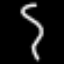
Label: squiggle